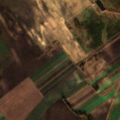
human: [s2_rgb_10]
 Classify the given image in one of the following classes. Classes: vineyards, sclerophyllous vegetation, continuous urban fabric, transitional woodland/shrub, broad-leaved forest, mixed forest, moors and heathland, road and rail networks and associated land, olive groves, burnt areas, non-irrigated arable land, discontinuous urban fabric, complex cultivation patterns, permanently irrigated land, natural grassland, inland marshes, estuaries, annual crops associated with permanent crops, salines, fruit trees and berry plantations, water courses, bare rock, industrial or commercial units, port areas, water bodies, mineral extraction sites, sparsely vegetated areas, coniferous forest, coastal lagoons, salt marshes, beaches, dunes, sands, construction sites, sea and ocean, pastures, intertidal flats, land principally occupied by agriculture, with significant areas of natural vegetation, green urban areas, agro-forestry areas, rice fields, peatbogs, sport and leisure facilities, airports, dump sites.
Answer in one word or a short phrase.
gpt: non-irrigated arable land, fruit trees and berry plantations